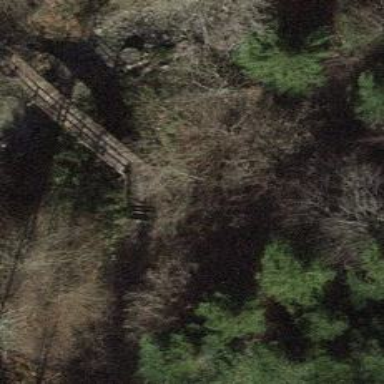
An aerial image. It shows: Footway bridge.